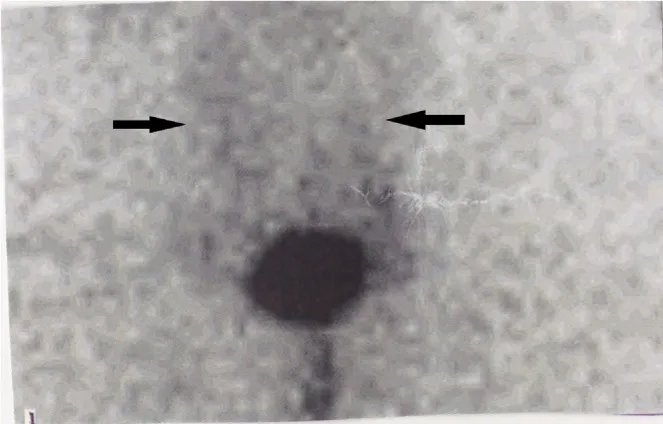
Delayed lymphoscintigraphy image showing no uptake in bilateral inguinal lymph nodes (arrow).
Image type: radiology (scintigraphy)